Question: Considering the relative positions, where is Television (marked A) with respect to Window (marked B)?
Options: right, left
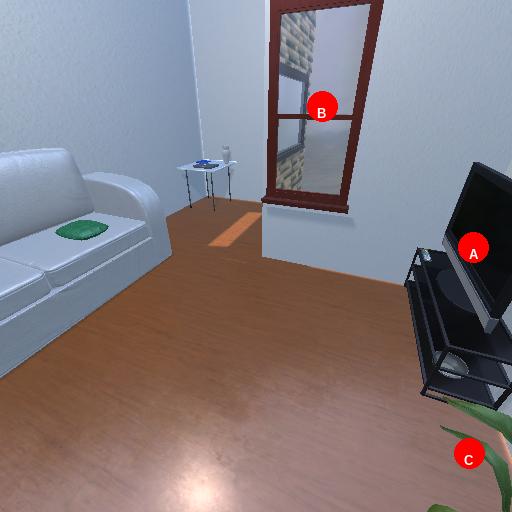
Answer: right